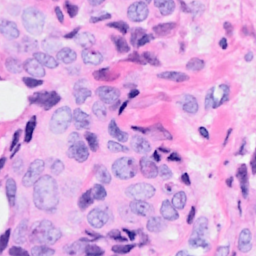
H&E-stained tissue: Breast